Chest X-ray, AP view. Patient: 51 years old, sex M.
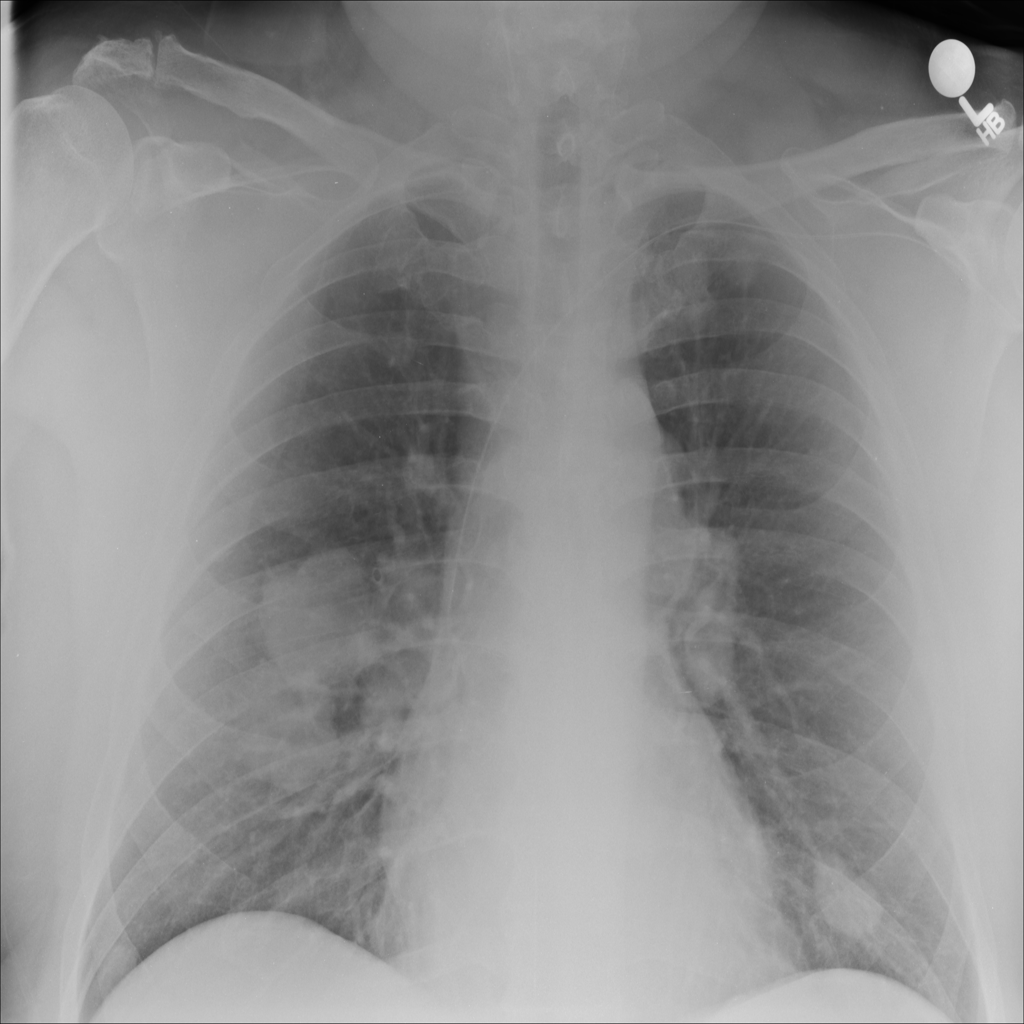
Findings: No Finding